Question: The related questions that SO offer me only answer simple cases that can be solved with a pull - however, that doesn't work well, as you'll see below.
There's a repository I've forked, with just a 'master' branch, and I've forked it, and I've worked in both my 'master', and a new branch of my own, 'rw-style'. The owner of the forked repository's committed some of my changes but not others; the black dots on the top right below represent commits from both my 'master' and 'rw-style' branches.

I'm aware using the fork queue is not a good idea, so I'm staying away from it. Using 'git pull' does work, but it creates a conflict that I would then need to resolve, and it also results in duplicate history for my 'master' branch, and that doesn't look particularly pretty.
I don't know any other solutions right now, so I'm currently considering just creating a patch from two commits that I haven't yet pushed, deleting my fork, creating it again from the original, and then applying my patches on top of it.
Is that the only solution?
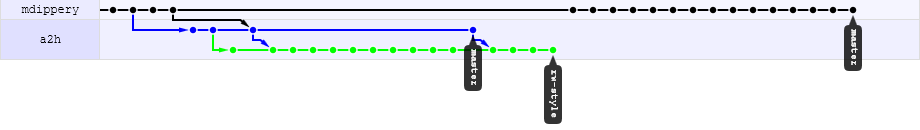
Answer: You can rebase your fork on to master, via:
'''
git rebase origin/master
'''
(while in the fork branch). Alternatively you could also reset --hard your fork branch to your master branch, then cherry-pick every commit from your fork branch back in (but the rebase will be wayyy less work unless you're only forked by a few commits).
Once you've done that, you should be able to just merge your forked branch on to the master branch, as a fast-forward merge (no merge commits or anything). However, doing either of the above will mess up all of your hashes in your fork branch, so don't do this unless you're sure nothing else is referencing the fork branch.